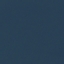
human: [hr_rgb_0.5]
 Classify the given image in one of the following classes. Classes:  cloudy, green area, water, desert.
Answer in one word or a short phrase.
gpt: water